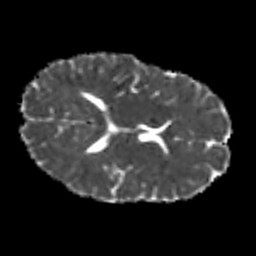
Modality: MD
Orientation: axial
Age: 25
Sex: female
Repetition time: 8.4 s
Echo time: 0.09 s